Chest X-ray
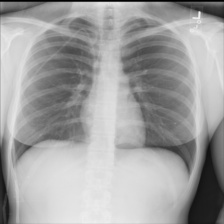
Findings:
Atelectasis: negative
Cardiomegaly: negative
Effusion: negative
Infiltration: negative
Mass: negative
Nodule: negative
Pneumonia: negative
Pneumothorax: negative
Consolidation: negative
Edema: negative
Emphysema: negative
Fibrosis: negative
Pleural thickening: negative
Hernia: negative